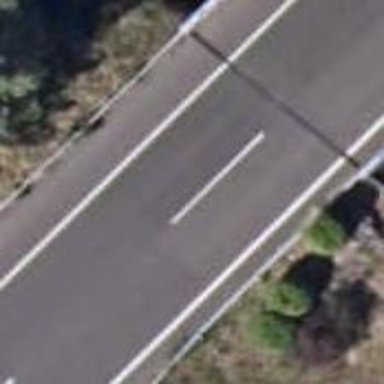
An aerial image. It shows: Motorway bridge.